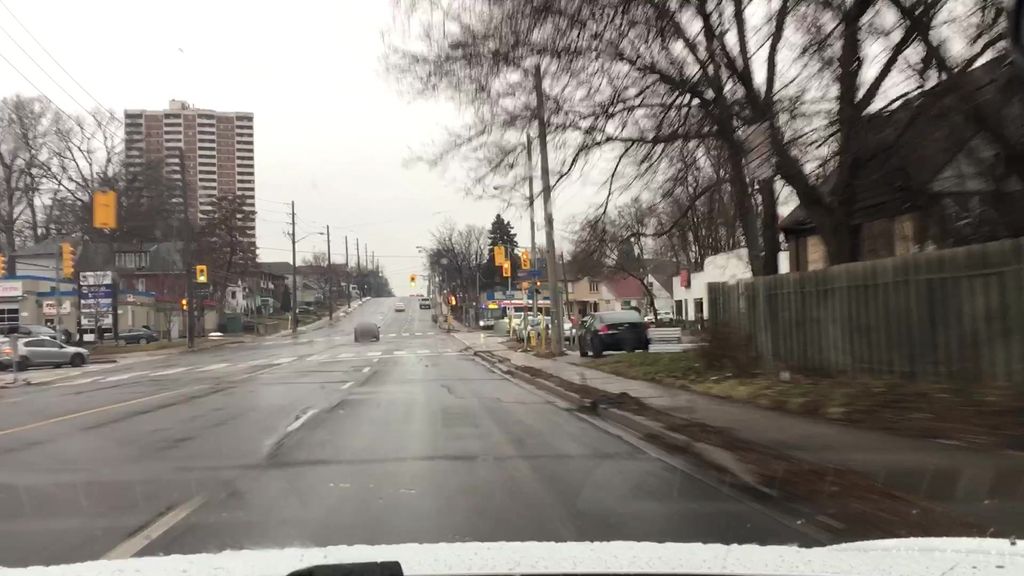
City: toronto